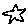
Label: star